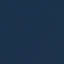
Land use / land cover class: SeaLake